Interaction volume radius: 5 \u00c5
Interaction volume height: 40 \u00c5
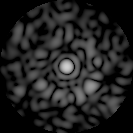
Disorder parameter: 0.7801